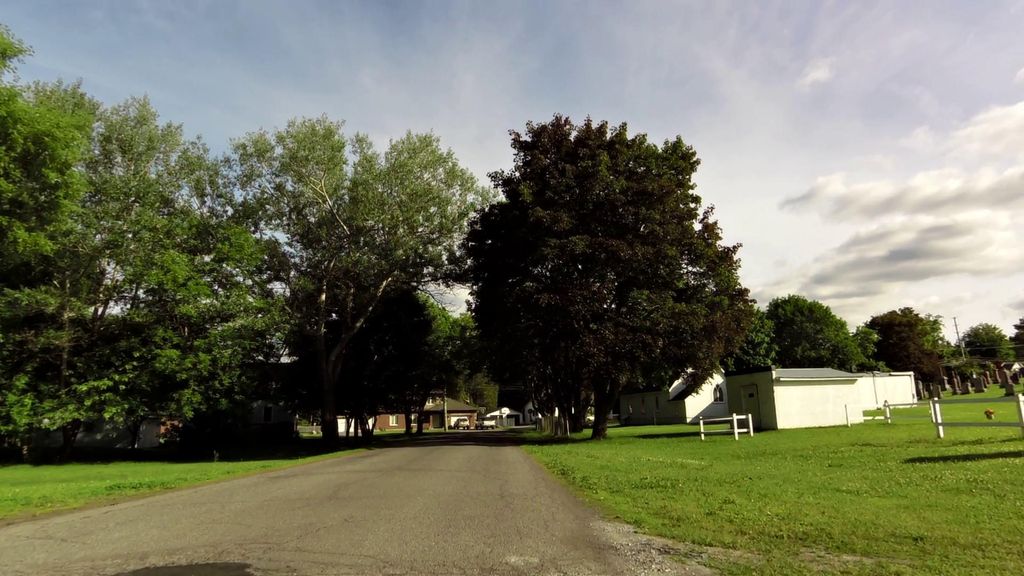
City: ottawa-gatineau